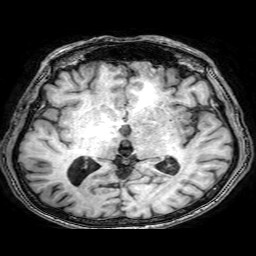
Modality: T1w
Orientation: coronal
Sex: male
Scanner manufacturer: philips
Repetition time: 0.008229 s
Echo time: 0.00379 s